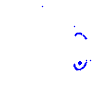
Particle: kaon